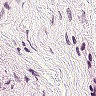
Metastatic tissue present: no